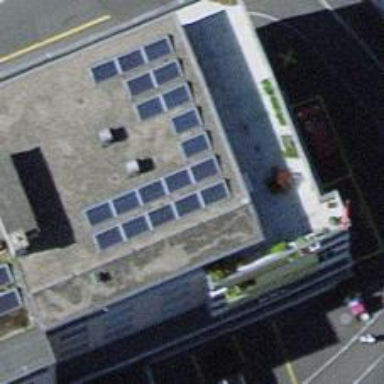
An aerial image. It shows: Solar power generator using photovoltaic method with solar photovoltaic panel types.